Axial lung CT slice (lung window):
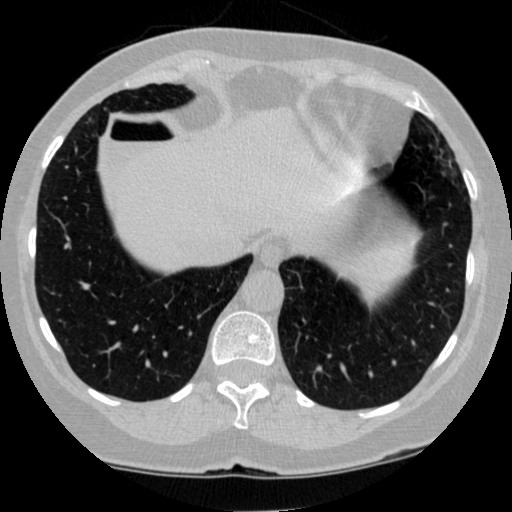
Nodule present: no